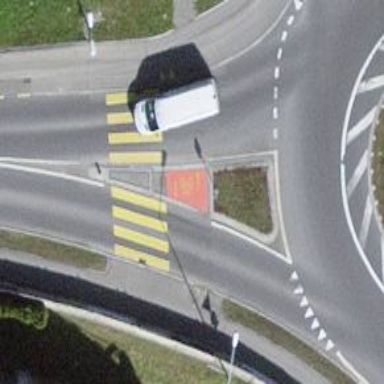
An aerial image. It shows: Uncontrolled crossing with central island on the road.